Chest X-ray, PA view. Patient: 19 years old, sex M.
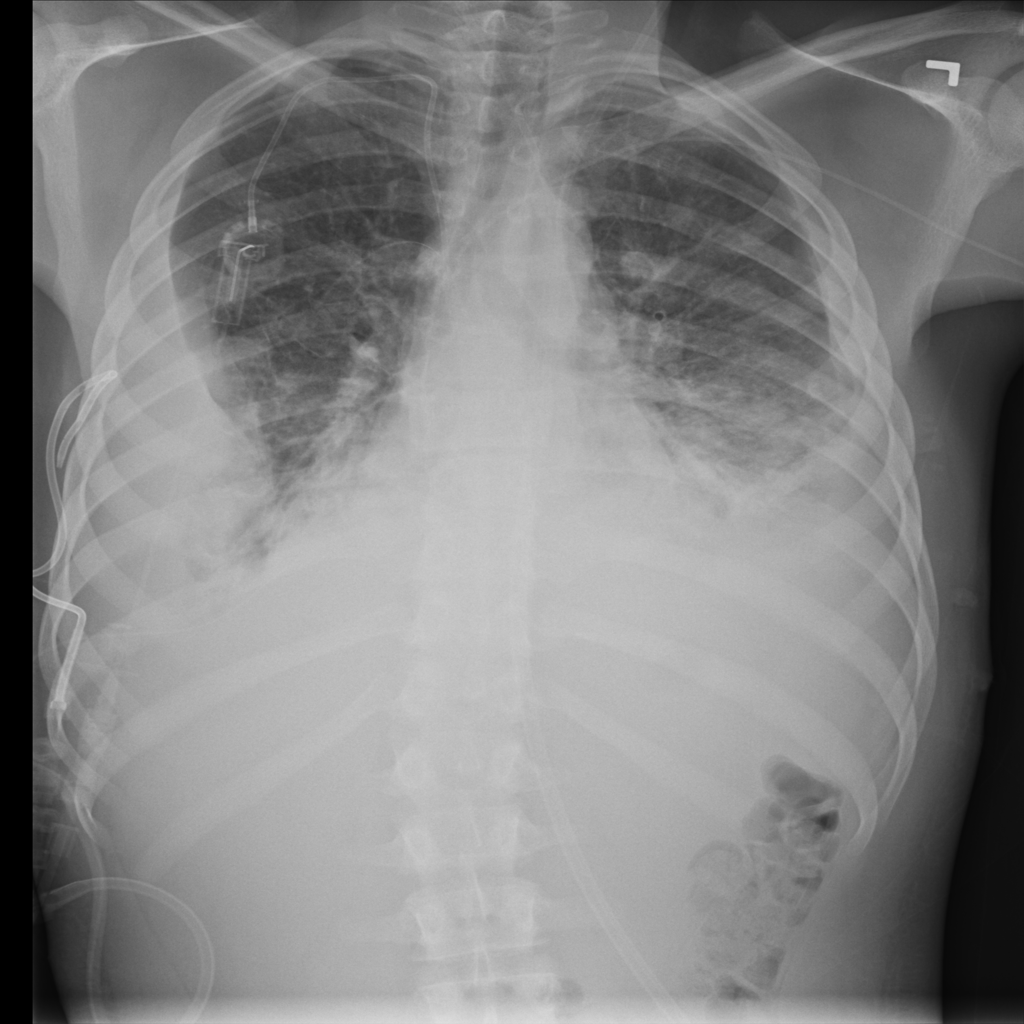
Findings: Consolidation, Effusion, Mass, Nodule, Pleural_Thickening